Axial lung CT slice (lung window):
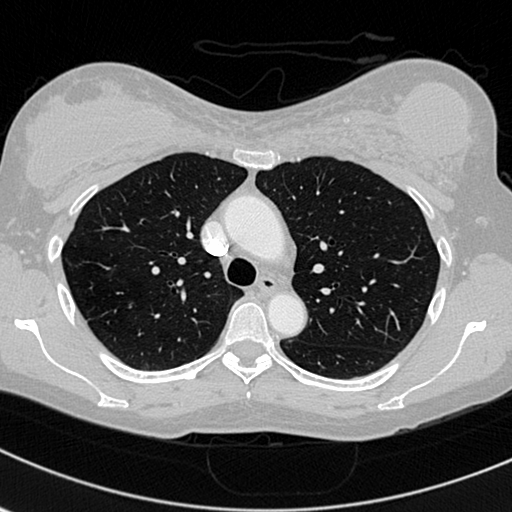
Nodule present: no